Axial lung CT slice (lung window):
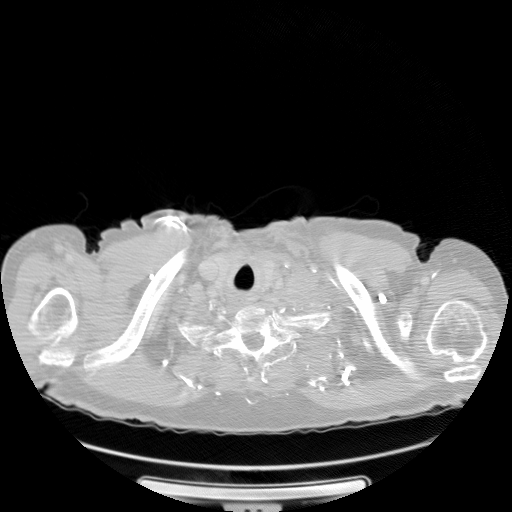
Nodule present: no